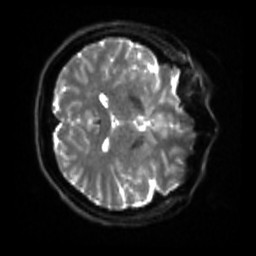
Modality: sbref
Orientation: axial
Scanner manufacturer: siemens
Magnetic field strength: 3 T
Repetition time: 4 s
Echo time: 0.0594 s